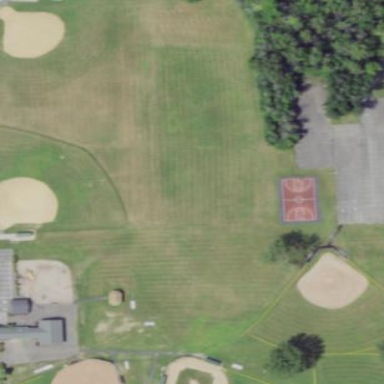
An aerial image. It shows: Baseball pitch for leisure land activities.